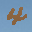
Label: 4